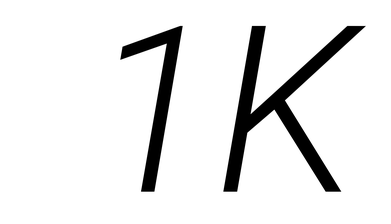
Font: Roboto-Italic_Light_Italic